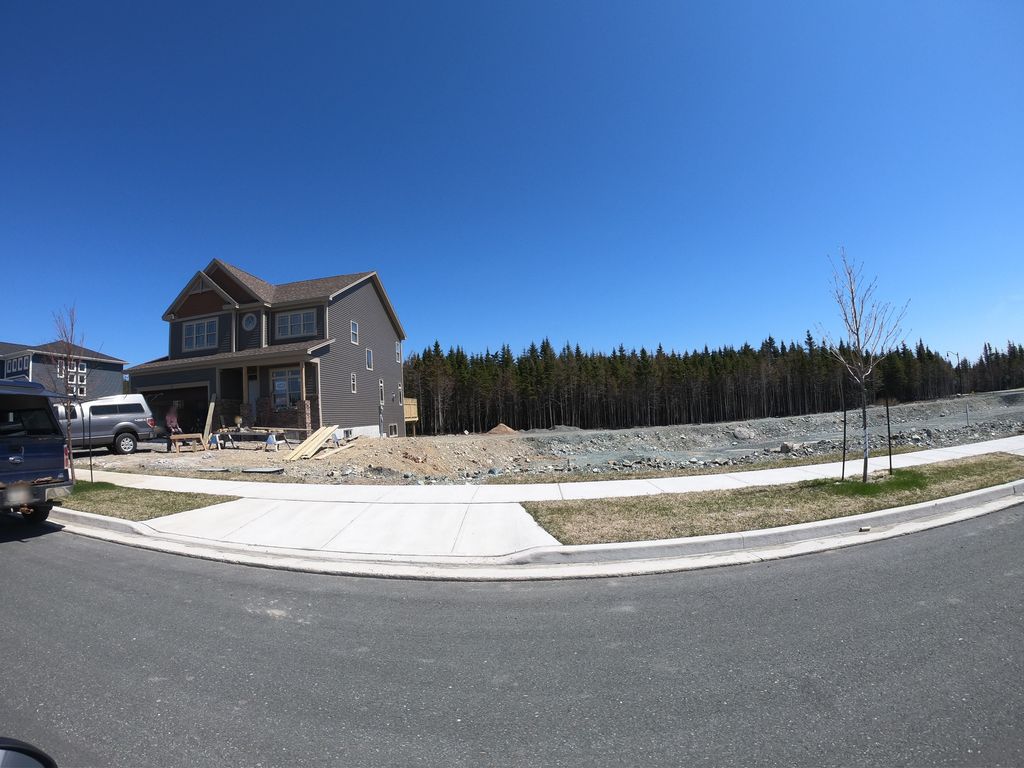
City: st_johns